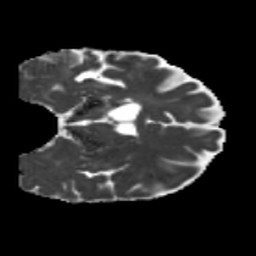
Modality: MD
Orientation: coronal
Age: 47
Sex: male
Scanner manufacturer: siemens
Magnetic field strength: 3 T
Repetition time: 5.25 s
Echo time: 0.08 s